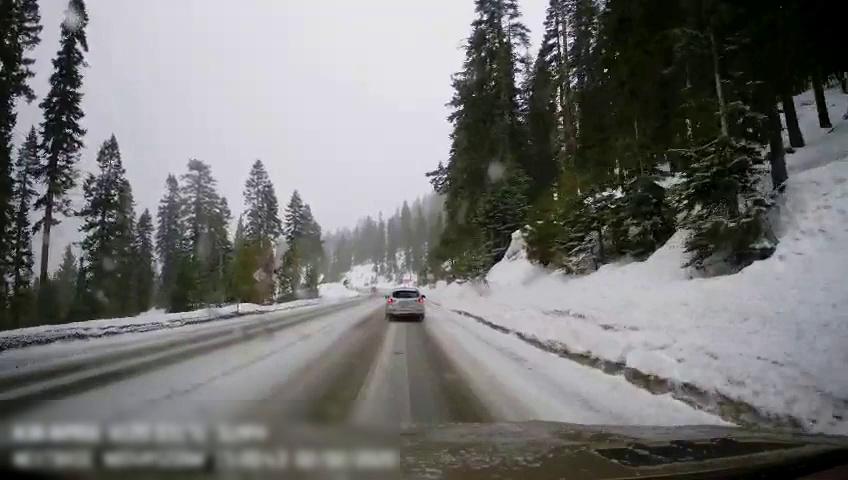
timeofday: Day
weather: Snowy
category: Drivable Space
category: Vehicles | SUV